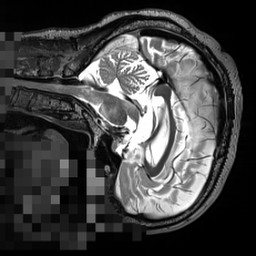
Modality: T2w
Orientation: sagittal
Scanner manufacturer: siemens
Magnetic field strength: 3 T
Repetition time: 3.2 s
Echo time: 0.564 s